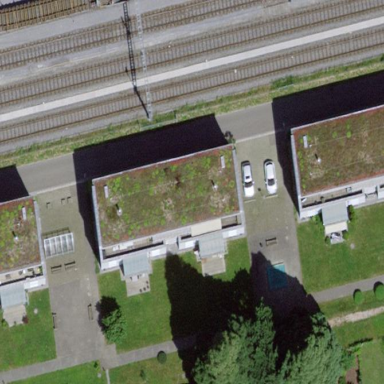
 the roof is gray in color and made of gravel."